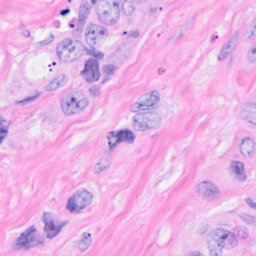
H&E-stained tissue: Breast